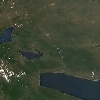
Label: land